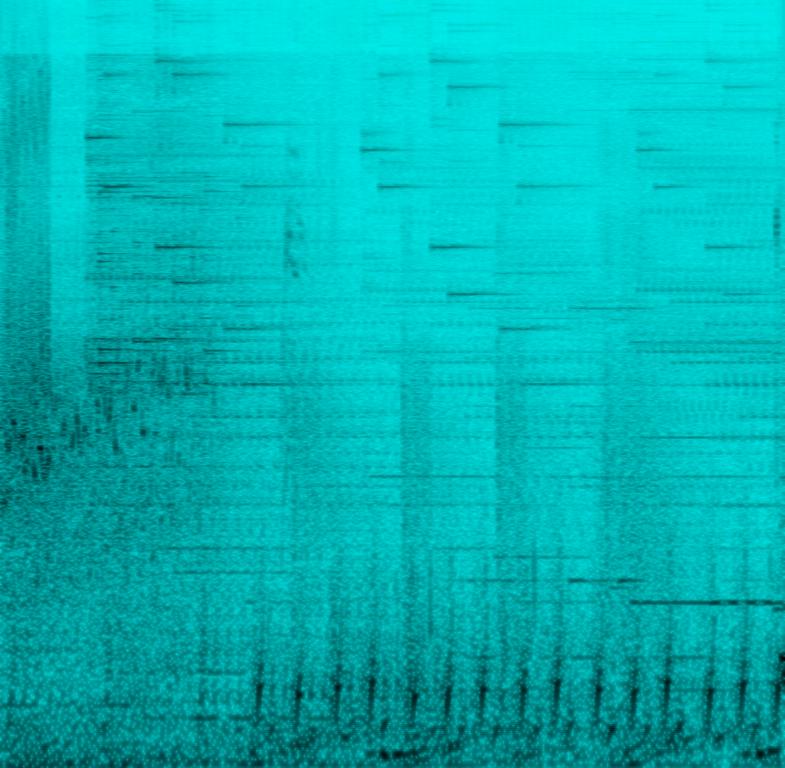
This song is an instrumental. The tempo is slow with the music starting with the sound of blasts,sinister melody of chimes , muddled sounds,sound of water or bubbles, and synthesised arrangements with beeps at the end of this clip.It is animated, sinister, chaotic with discordant music.